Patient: sex F, age 76
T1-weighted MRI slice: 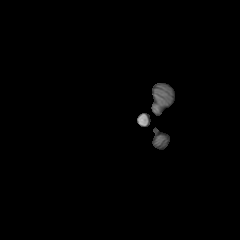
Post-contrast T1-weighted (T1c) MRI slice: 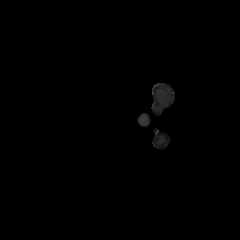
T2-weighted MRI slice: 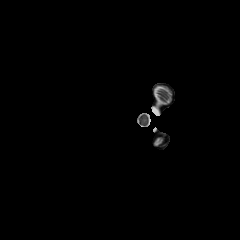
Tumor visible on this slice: no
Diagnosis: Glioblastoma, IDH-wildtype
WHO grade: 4